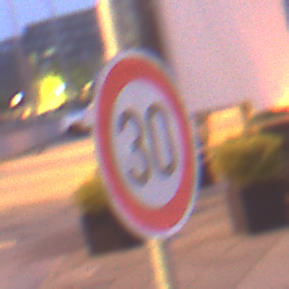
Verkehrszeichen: Geschwindigkeit30
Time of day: Night
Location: Outdoor (Urban)
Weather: PartlyCloudy
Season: NotSpecified
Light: Artificial